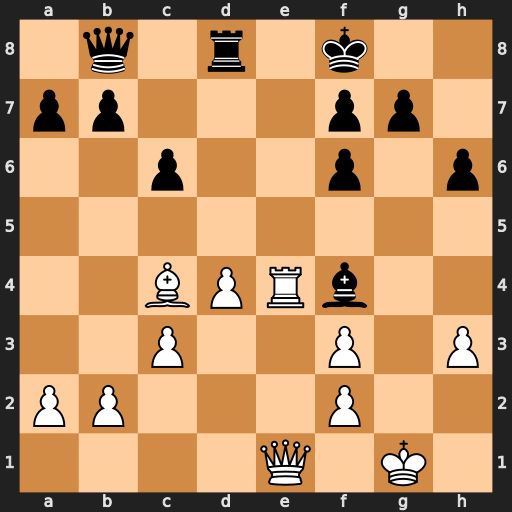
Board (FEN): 1q1r1k2/pp3pp1/2p2p1p/8/2BPRb2/2P2P1P/PP3P2/4Q1K1
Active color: w
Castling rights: -
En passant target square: -
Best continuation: Re7 Rd5 Bxd5